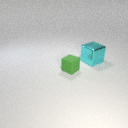
large cyan metal cube behind small green rubber cube